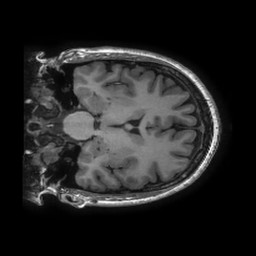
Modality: T1w
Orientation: coronal
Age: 25
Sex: female
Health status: healthy
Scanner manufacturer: ge
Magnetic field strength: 3 T
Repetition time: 0.0083 s
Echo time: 0.003104 s